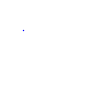
Particle: proton